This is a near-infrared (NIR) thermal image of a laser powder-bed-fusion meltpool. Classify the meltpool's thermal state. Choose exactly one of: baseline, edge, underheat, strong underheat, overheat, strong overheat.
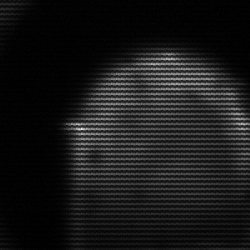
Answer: edge